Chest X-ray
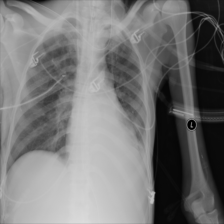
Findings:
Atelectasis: negative
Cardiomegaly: negative
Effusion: negative
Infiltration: negative
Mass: negative
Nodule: negative
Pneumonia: negative
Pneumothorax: negative
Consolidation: positive
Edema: negative
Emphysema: negative
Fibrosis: negative
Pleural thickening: negative
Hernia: negative